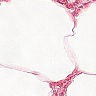
Metastatic tissue present: no